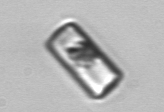
Label: Guinardia_delicatula